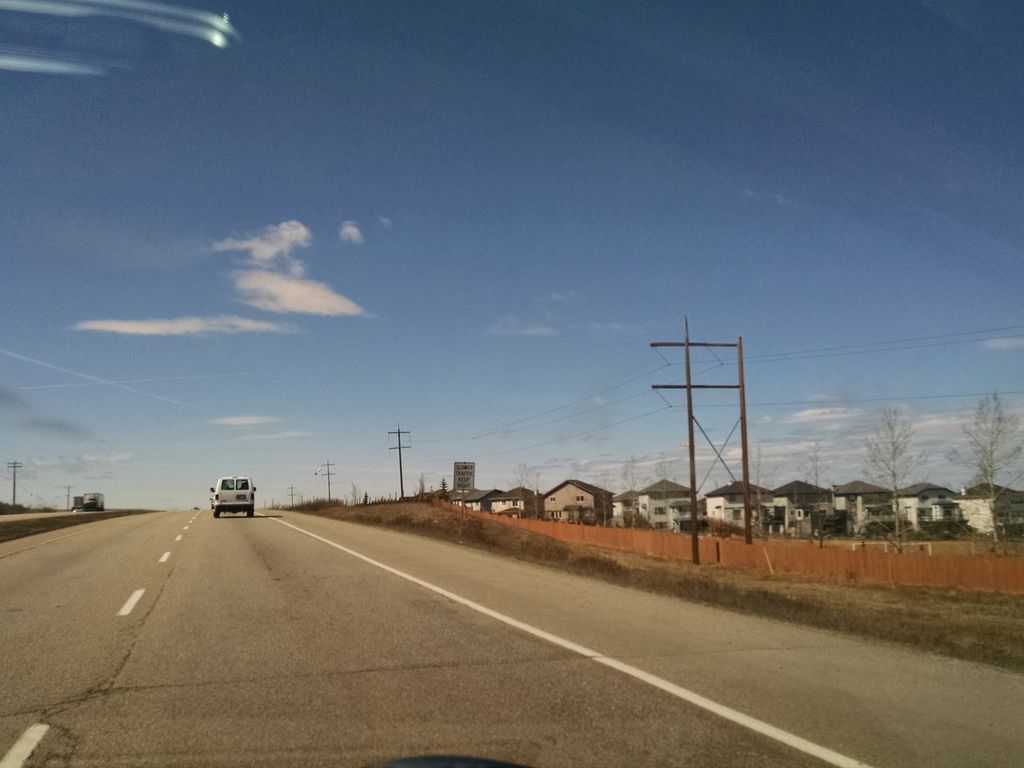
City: calgary